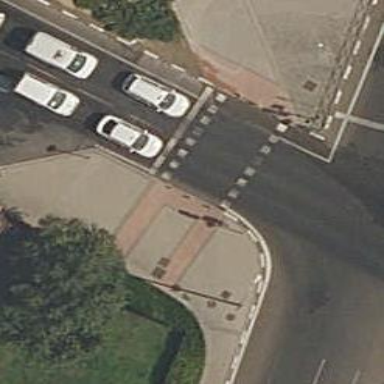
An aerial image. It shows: Crossing road.